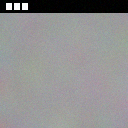
Screen state: on